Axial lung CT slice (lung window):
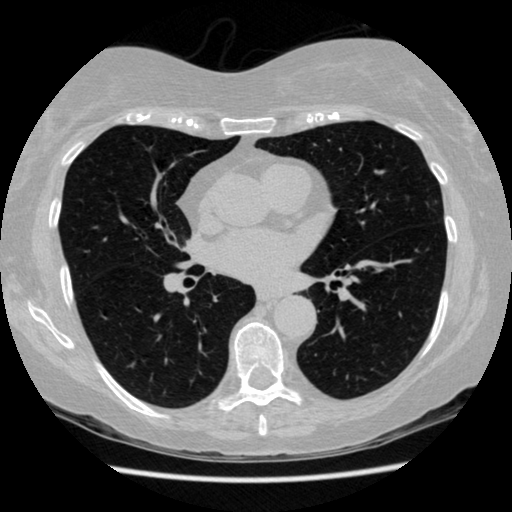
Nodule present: no